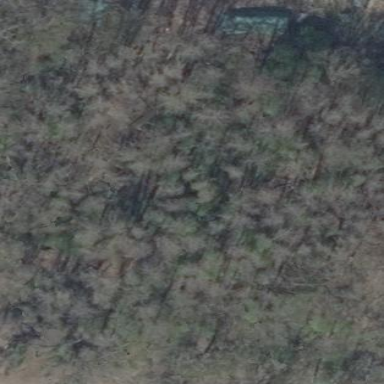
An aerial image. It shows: Forest area.